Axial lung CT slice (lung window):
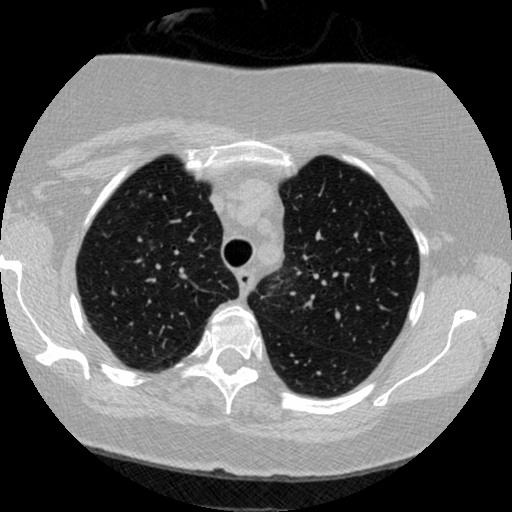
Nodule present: no